Aerial crown-view tile of a tropical tree (Barro Colorado Island, Panama), acquired 20240813:
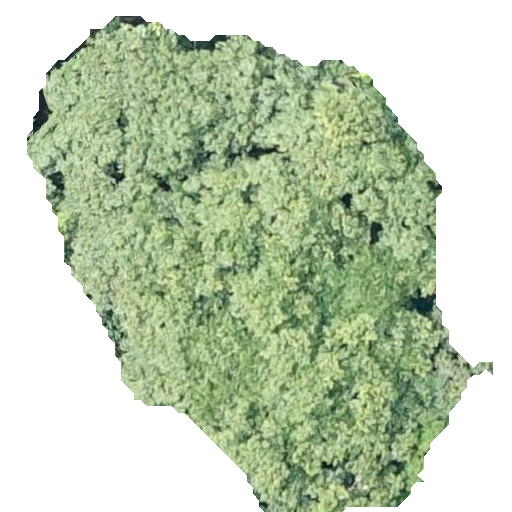
Species: Apeiba membranacea
GBIF accepted scientific name: Apeiba membranacea
Crown area: 225.827 m²